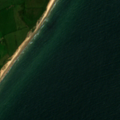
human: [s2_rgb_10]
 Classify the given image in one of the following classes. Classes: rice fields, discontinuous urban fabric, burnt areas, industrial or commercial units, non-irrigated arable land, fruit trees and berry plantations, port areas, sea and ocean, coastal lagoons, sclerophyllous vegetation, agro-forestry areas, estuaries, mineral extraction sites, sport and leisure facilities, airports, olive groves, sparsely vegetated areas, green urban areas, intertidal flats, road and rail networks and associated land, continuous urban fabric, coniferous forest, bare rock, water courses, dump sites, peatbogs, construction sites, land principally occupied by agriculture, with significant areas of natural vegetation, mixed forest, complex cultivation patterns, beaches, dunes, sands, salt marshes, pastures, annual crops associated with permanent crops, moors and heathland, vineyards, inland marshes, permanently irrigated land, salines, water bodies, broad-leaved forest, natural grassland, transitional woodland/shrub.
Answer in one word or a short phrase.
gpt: pastures, sea and ocean